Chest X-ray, PA view. Patient: 43 years old, sex F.
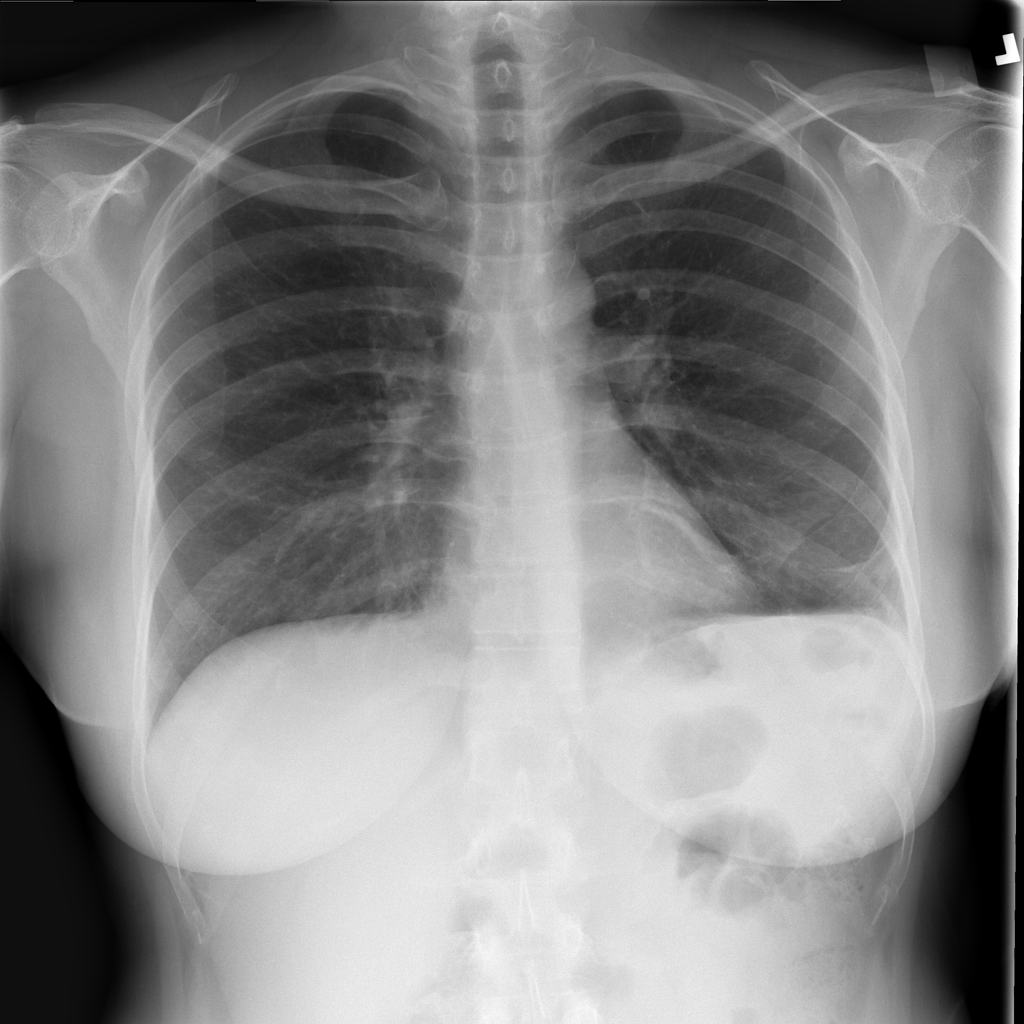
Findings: No Finding